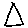
Label: triangle